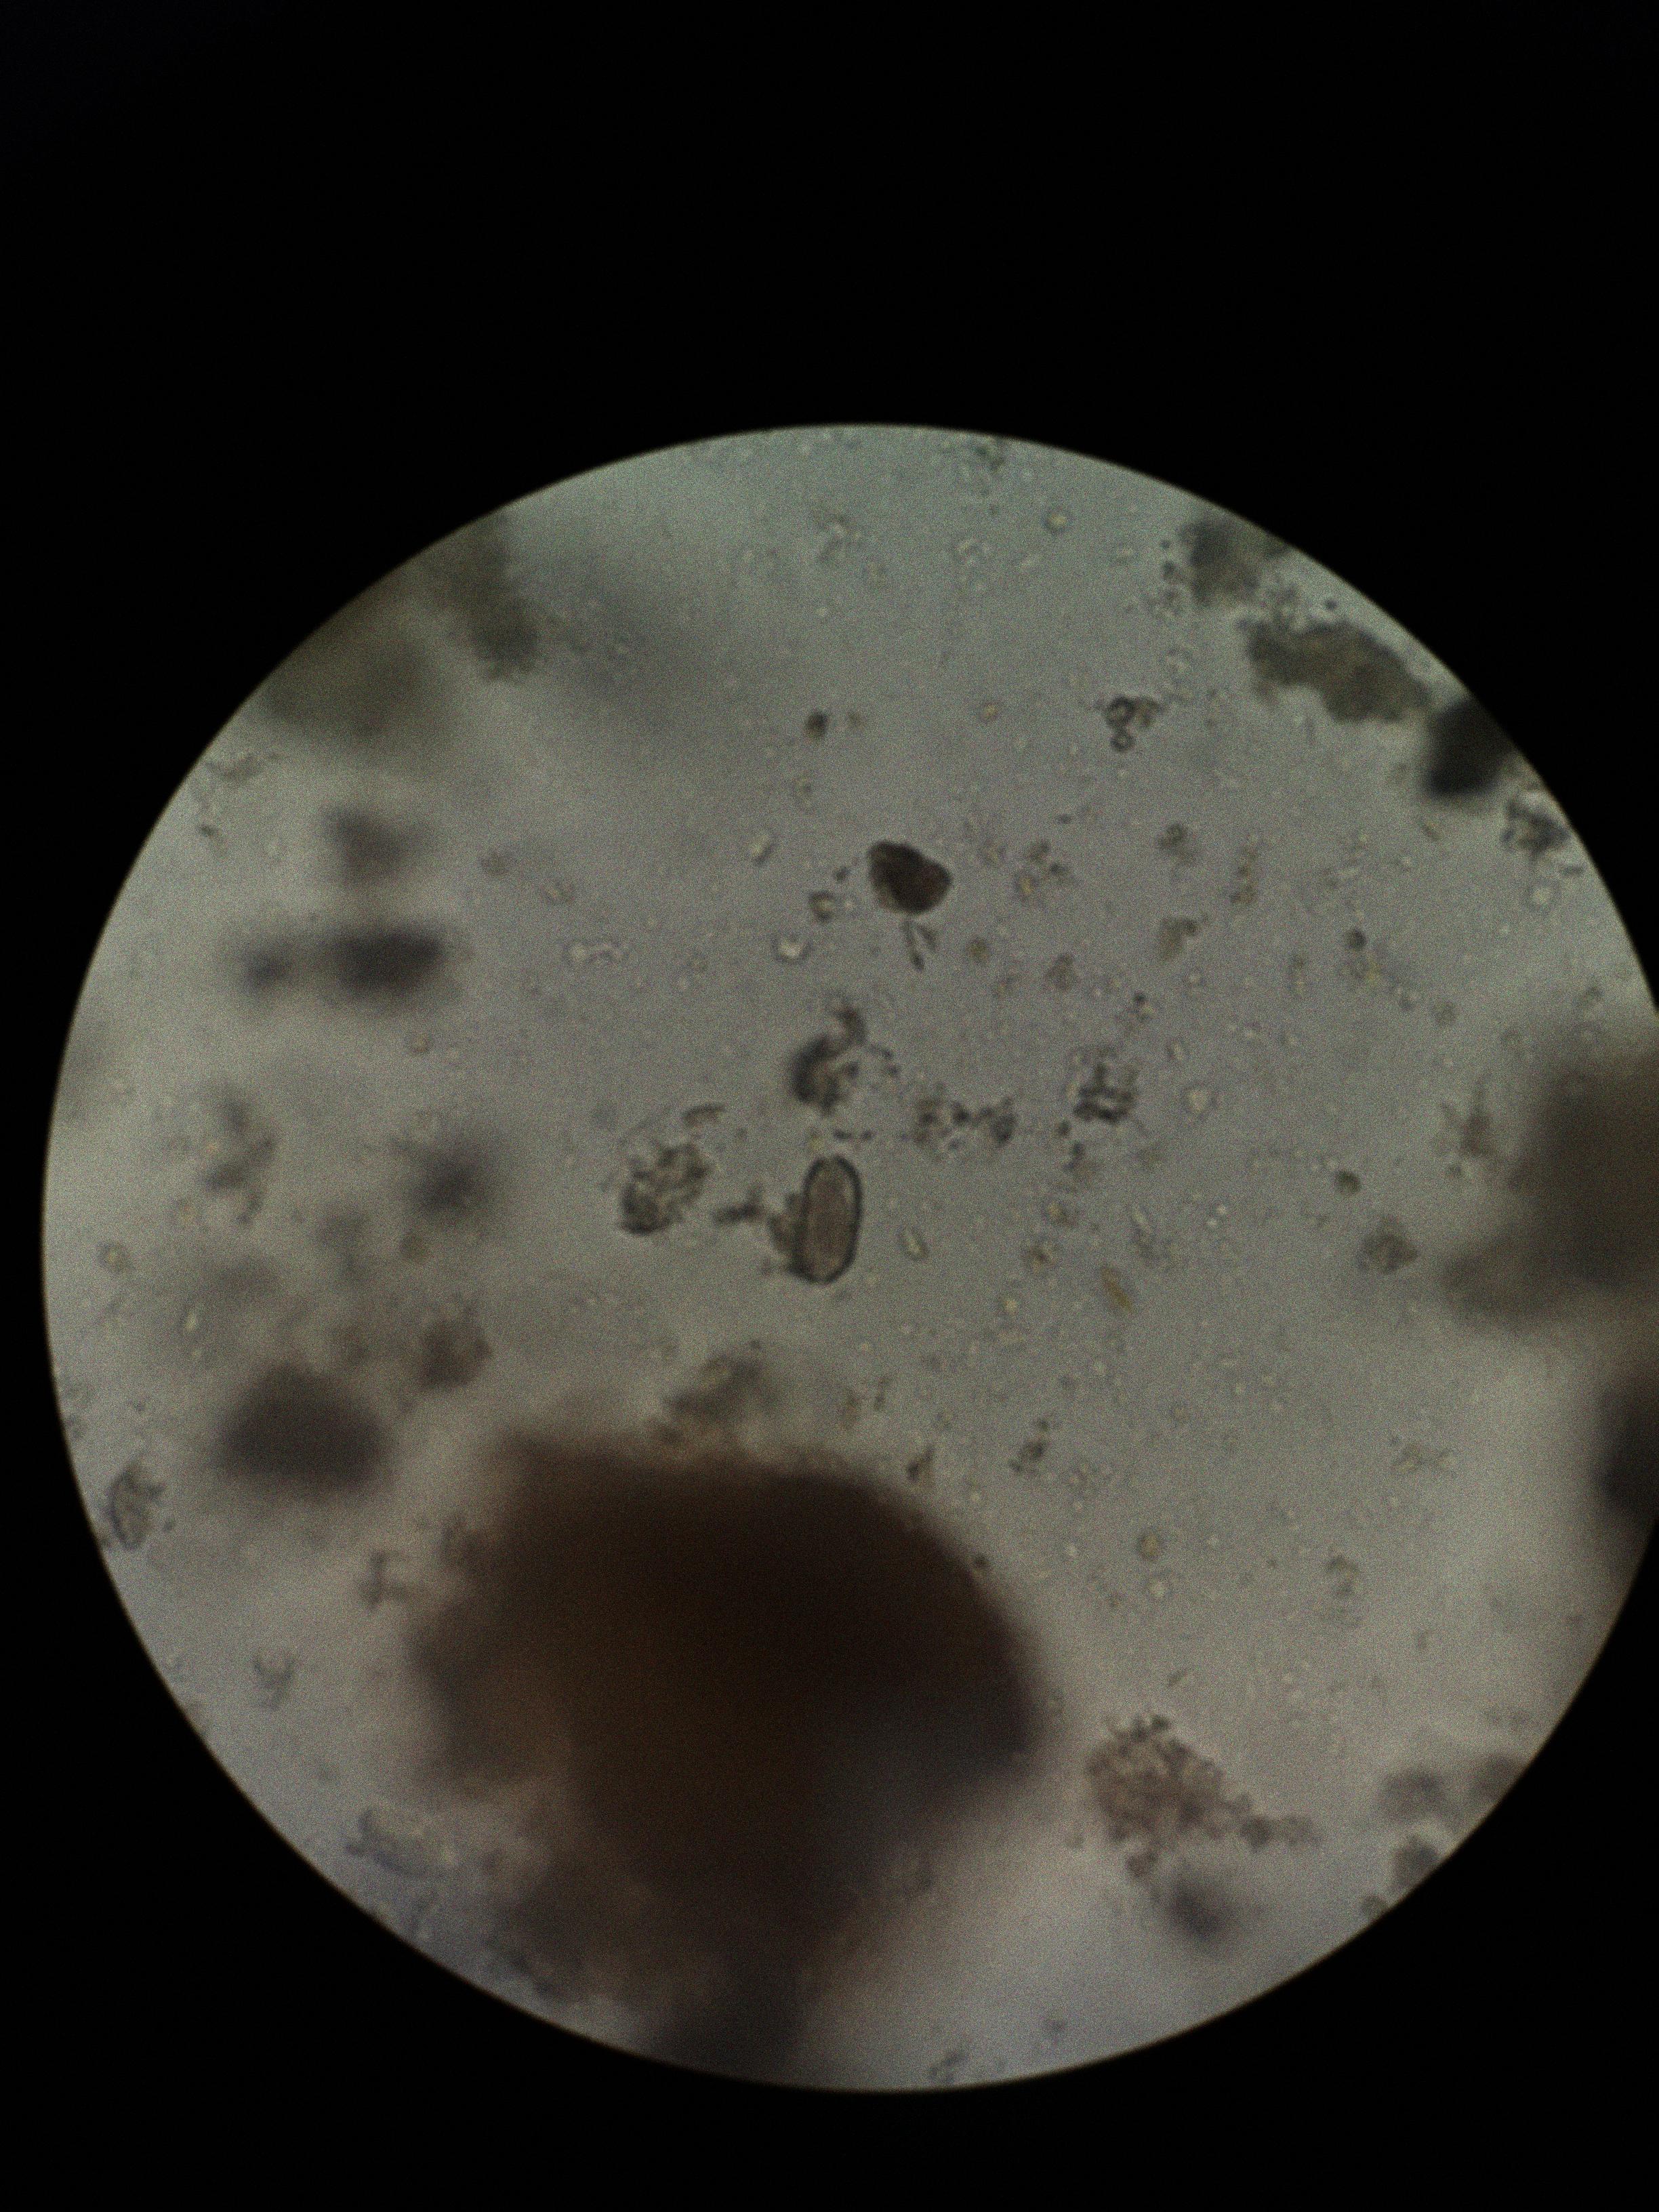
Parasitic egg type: Capillaria philippinensis